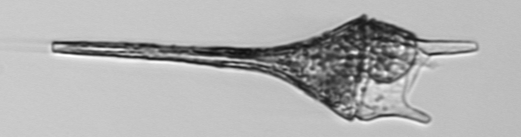
Label: Tripos_lineatus